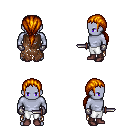
a pixel art fantasy rpg character, male body template, dark elf, purple skin, brown tattered cape, white pants, dark blonde ponytail hairstyle, metal gloves, maroon shoes, dagger, four views (front, back, left, right), 2x2 character sprite sheet, small pixel art, hard edges, no anti-aliasing